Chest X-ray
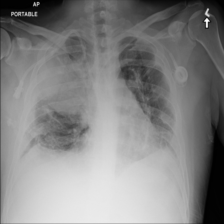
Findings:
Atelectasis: negative
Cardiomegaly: negative
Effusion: positive
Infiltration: negative
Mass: negative
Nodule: negative
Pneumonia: negative
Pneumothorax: negative
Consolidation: negative
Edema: negative
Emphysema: negative
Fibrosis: negative
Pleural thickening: negative
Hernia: negative